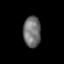
Tissue: prostate
Cell type: Epithelial cells
Senescence score: 0.3599
Nuclear area (px): 534
Mean DAPI intensity: 113.436